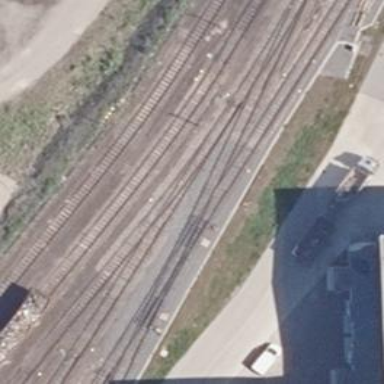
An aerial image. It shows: Railway spur service.